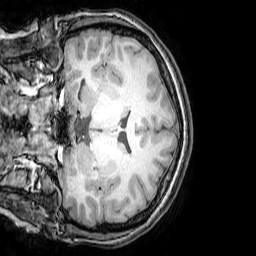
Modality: T1w
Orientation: coronal
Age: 23
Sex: female
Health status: healthy
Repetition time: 0.081 s
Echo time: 0.037 s